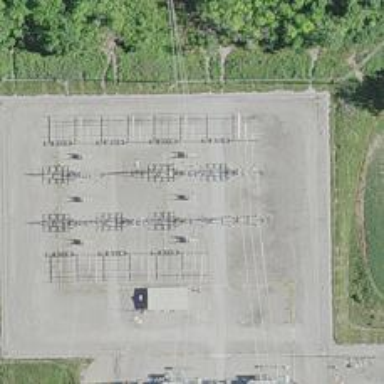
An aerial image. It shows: Switch for power supply.